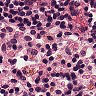
Metastatic tissue present: no